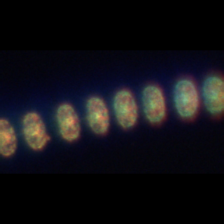
Taxon: Thalassiosira
Group: Diatoms